Field crop: tomato
Growth stage: 1
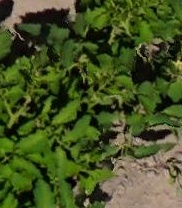
Species: tomato